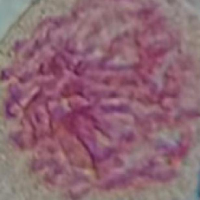
Label: prophase